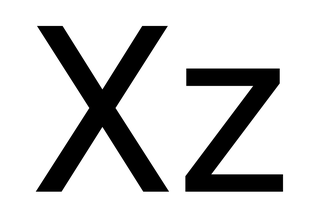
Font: Roboto_Regular